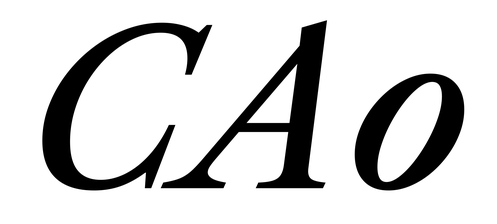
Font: LibreCaslonText-Italic_Medium_Italic